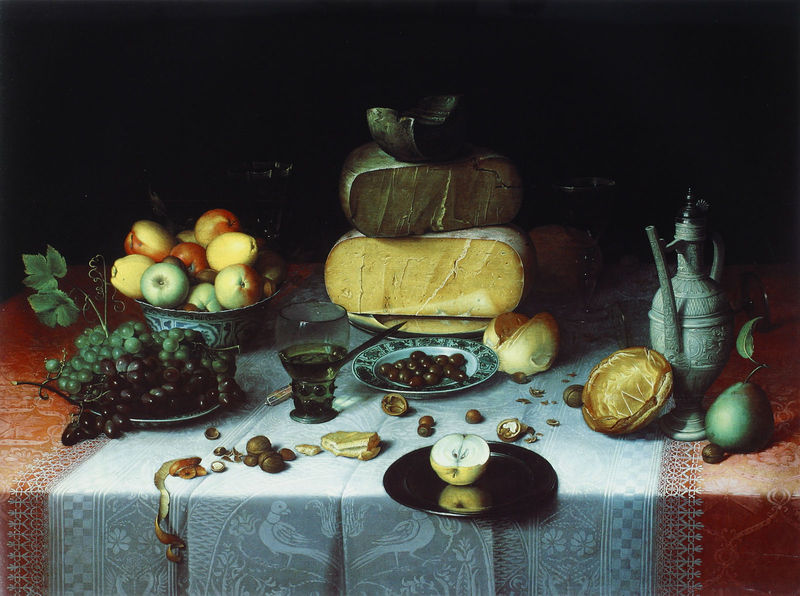
Titel: Stilleben mit Käse
Künstler: Floris Claesz. van Dijck
Institution: Amsterdam, Rijksmuseum
Schlagwörter: bunt, glas, tisch, obst, gläser, messer, schale, teller, tischdecke, früchte, kanne, stilleben, stillleben, trauben, apfel, äpfel, tafel, wein, brot, birne, weinglas, käse, nuss, walnuss, oliven, lebensmittel, zinnkanne